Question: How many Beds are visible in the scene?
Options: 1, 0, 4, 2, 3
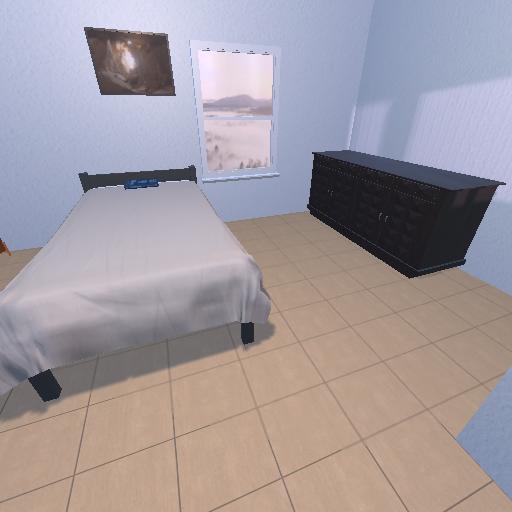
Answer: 1